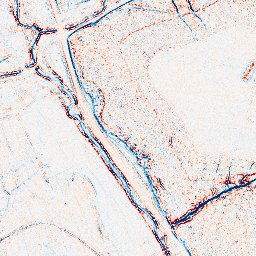
Category: edge_preserving
Decomposition family: bilateral
Decomposition parameters: d: 5
sigma_color: 50
sigma_space: 50
Upsampling method: cubic_catmull_rom
Upsampling parameters: scale: 2
Upsampling scale: 2